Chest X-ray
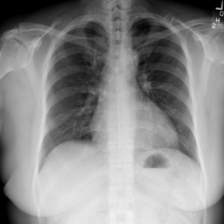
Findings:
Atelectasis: negative
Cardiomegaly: positive
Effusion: negative
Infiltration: negative
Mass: negative
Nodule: negative
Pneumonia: negative
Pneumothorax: negative
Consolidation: negative
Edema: negative
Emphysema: negative
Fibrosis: negative
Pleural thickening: negative
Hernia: negative